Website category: sports
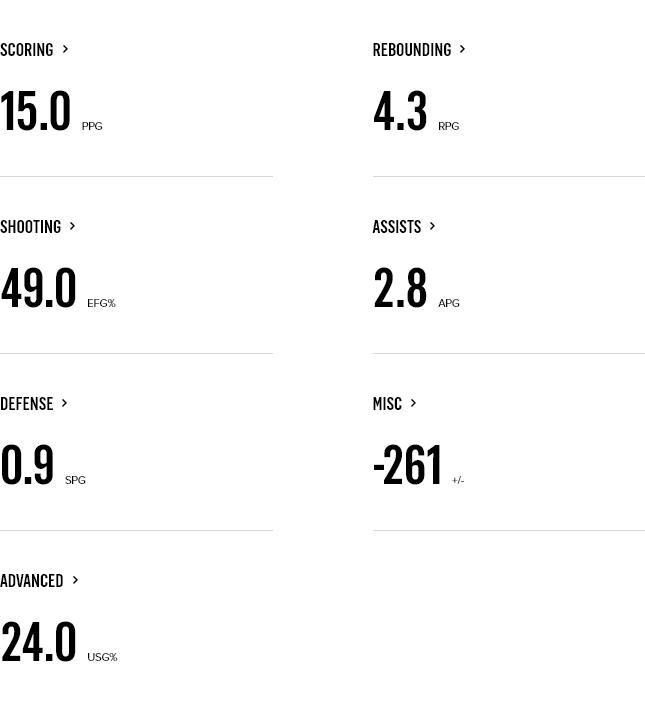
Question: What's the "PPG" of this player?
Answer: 15.0

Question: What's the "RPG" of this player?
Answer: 4.3

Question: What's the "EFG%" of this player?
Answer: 49.0

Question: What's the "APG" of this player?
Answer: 2.8

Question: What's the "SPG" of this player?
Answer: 0.9

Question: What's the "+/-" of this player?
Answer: -261

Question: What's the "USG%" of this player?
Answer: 24.0

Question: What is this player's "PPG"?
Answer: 15.0

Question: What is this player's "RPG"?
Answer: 4.3

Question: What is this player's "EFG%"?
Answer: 49.0

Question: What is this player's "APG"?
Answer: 2.8

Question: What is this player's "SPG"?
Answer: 0.9

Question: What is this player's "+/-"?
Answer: -261

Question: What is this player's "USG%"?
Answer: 24.0

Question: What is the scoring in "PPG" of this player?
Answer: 15.0

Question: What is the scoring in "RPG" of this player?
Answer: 4.3

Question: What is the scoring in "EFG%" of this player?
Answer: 49.0

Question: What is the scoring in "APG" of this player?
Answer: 2.8

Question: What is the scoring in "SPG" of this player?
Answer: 0.9

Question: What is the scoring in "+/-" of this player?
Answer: -261

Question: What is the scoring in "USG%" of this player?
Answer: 24.0

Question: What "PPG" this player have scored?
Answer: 15.0

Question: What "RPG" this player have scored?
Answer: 4.3

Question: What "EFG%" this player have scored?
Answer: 49.0

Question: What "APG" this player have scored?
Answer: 2.8

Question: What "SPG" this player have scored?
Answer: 0.9

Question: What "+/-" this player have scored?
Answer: -261

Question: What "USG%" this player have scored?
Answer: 24.0

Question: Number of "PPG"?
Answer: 15.0

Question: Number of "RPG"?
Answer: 4.3

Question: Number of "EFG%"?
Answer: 49.0

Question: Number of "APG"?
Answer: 2.8

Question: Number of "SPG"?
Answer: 0.9

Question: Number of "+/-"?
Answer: -261

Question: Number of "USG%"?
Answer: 24.0

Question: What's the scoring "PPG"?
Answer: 15.0

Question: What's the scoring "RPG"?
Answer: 4.3

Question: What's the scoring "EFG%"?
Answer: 49.0

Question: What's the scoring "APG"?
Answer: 2.8

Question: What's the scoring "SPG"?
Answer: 0.9

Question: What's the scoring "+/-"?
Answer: -261

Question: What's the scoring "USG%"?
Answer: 24.0